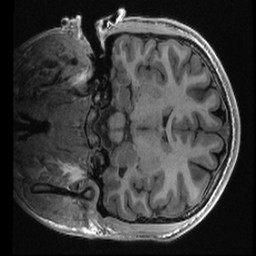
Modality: T1w
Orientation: coronal
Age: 18
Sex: male